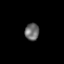
Tissue: lung
Cell type: Epithelial cells
Senescence score: 0.1759
Nuclear area (px): 237
Mean DAPI intensity: 107.996